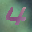
Label: 4